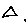
Label: triangle